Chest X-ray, PA view. Patient: 52 years old, sex F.
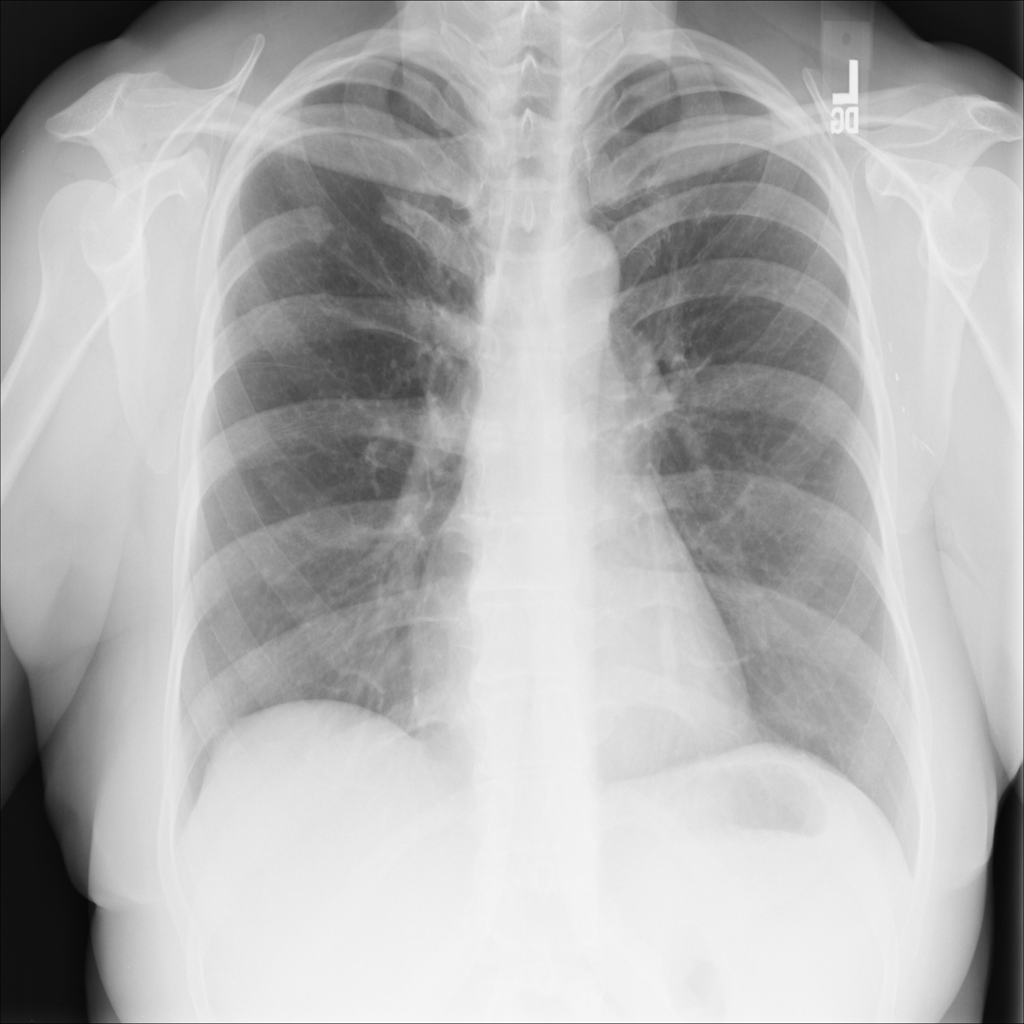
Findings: No Finding